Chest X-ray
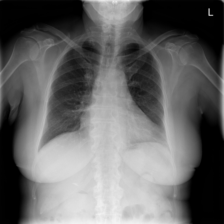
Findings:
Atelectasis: negative
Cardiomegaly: negative
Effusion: negative
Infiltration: negative
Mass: positive
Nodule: negative
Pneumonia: negative
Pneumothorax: negative
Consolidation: negative
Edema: negative
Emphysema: negative
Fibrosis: negative
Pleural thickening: negative
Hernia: negative